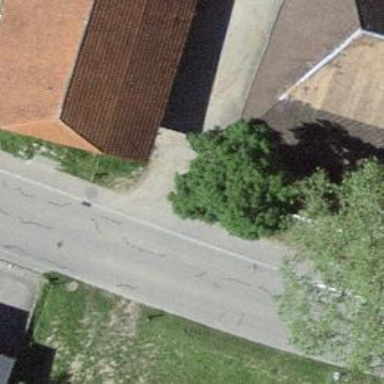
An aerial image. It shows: Driveway leading to service road.